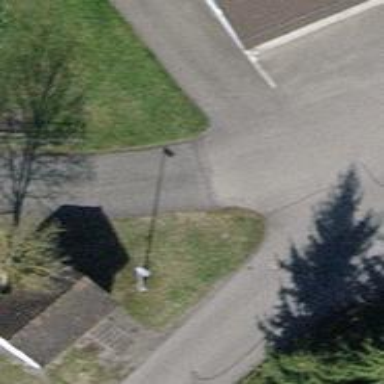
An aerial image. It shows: Unclassified road with asphalt surface.